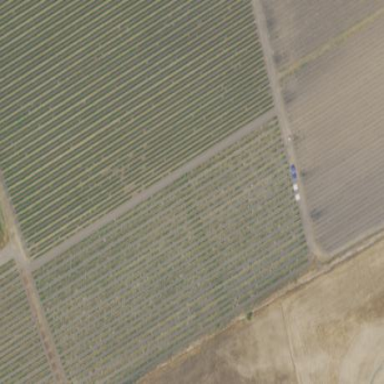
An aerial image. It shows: Vineyard with grape crops.